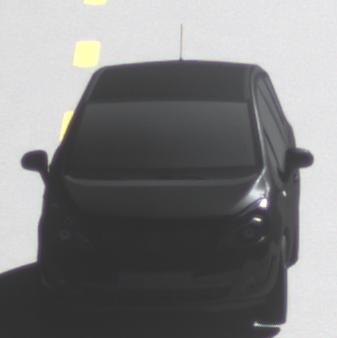
Make: Opel
Model: Meriva 1.4
Detailed model: Meriva (B)
Model produced from: 2010/05
Model produced until: 2013/11
Doors: 5
Color: black
Road condition: dry road
Daytime: morning or afternoon
Contrast: high contrast